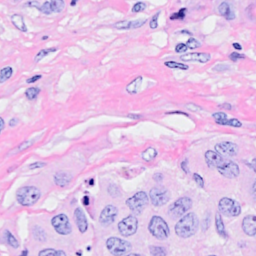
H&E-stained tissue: Breast